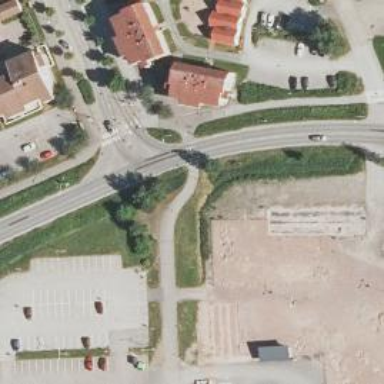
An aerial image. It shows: Marked road crossing.